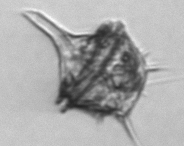
Label: Amylax